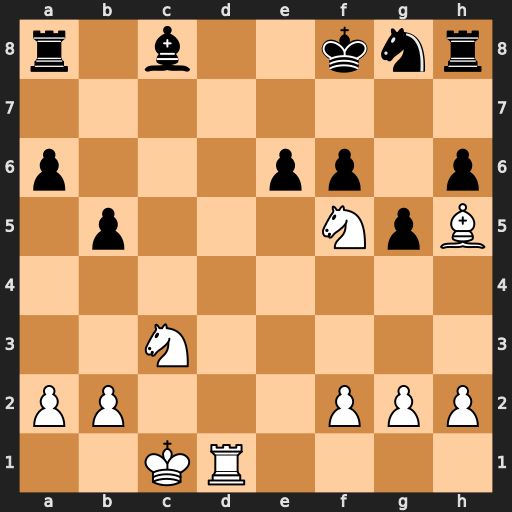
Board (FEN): r1b2knr/8/p3pp1p/1p3NpB/8/2N5/PP3PPP/2KR4
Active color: w
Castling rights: -
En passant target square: -
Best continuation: Rd8#